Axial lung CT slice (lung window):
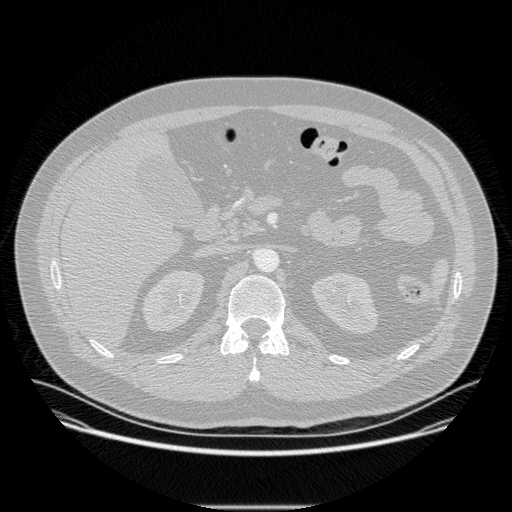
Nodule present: no